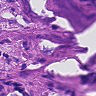
Metastatic tissue present: yes